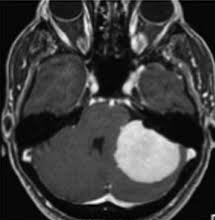
Label: meningioma